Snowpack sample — Loveland Pass, Silver Plume, Colorado, USA (2/11/26, 12:00 PM MST)
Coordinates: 39.663, -105.886
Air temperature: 35 °F
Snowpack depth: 82 cm
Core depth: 20 cm
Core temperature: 17.6 °F
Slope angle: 13°, slope face: 12°
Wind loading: high
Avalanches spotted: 1
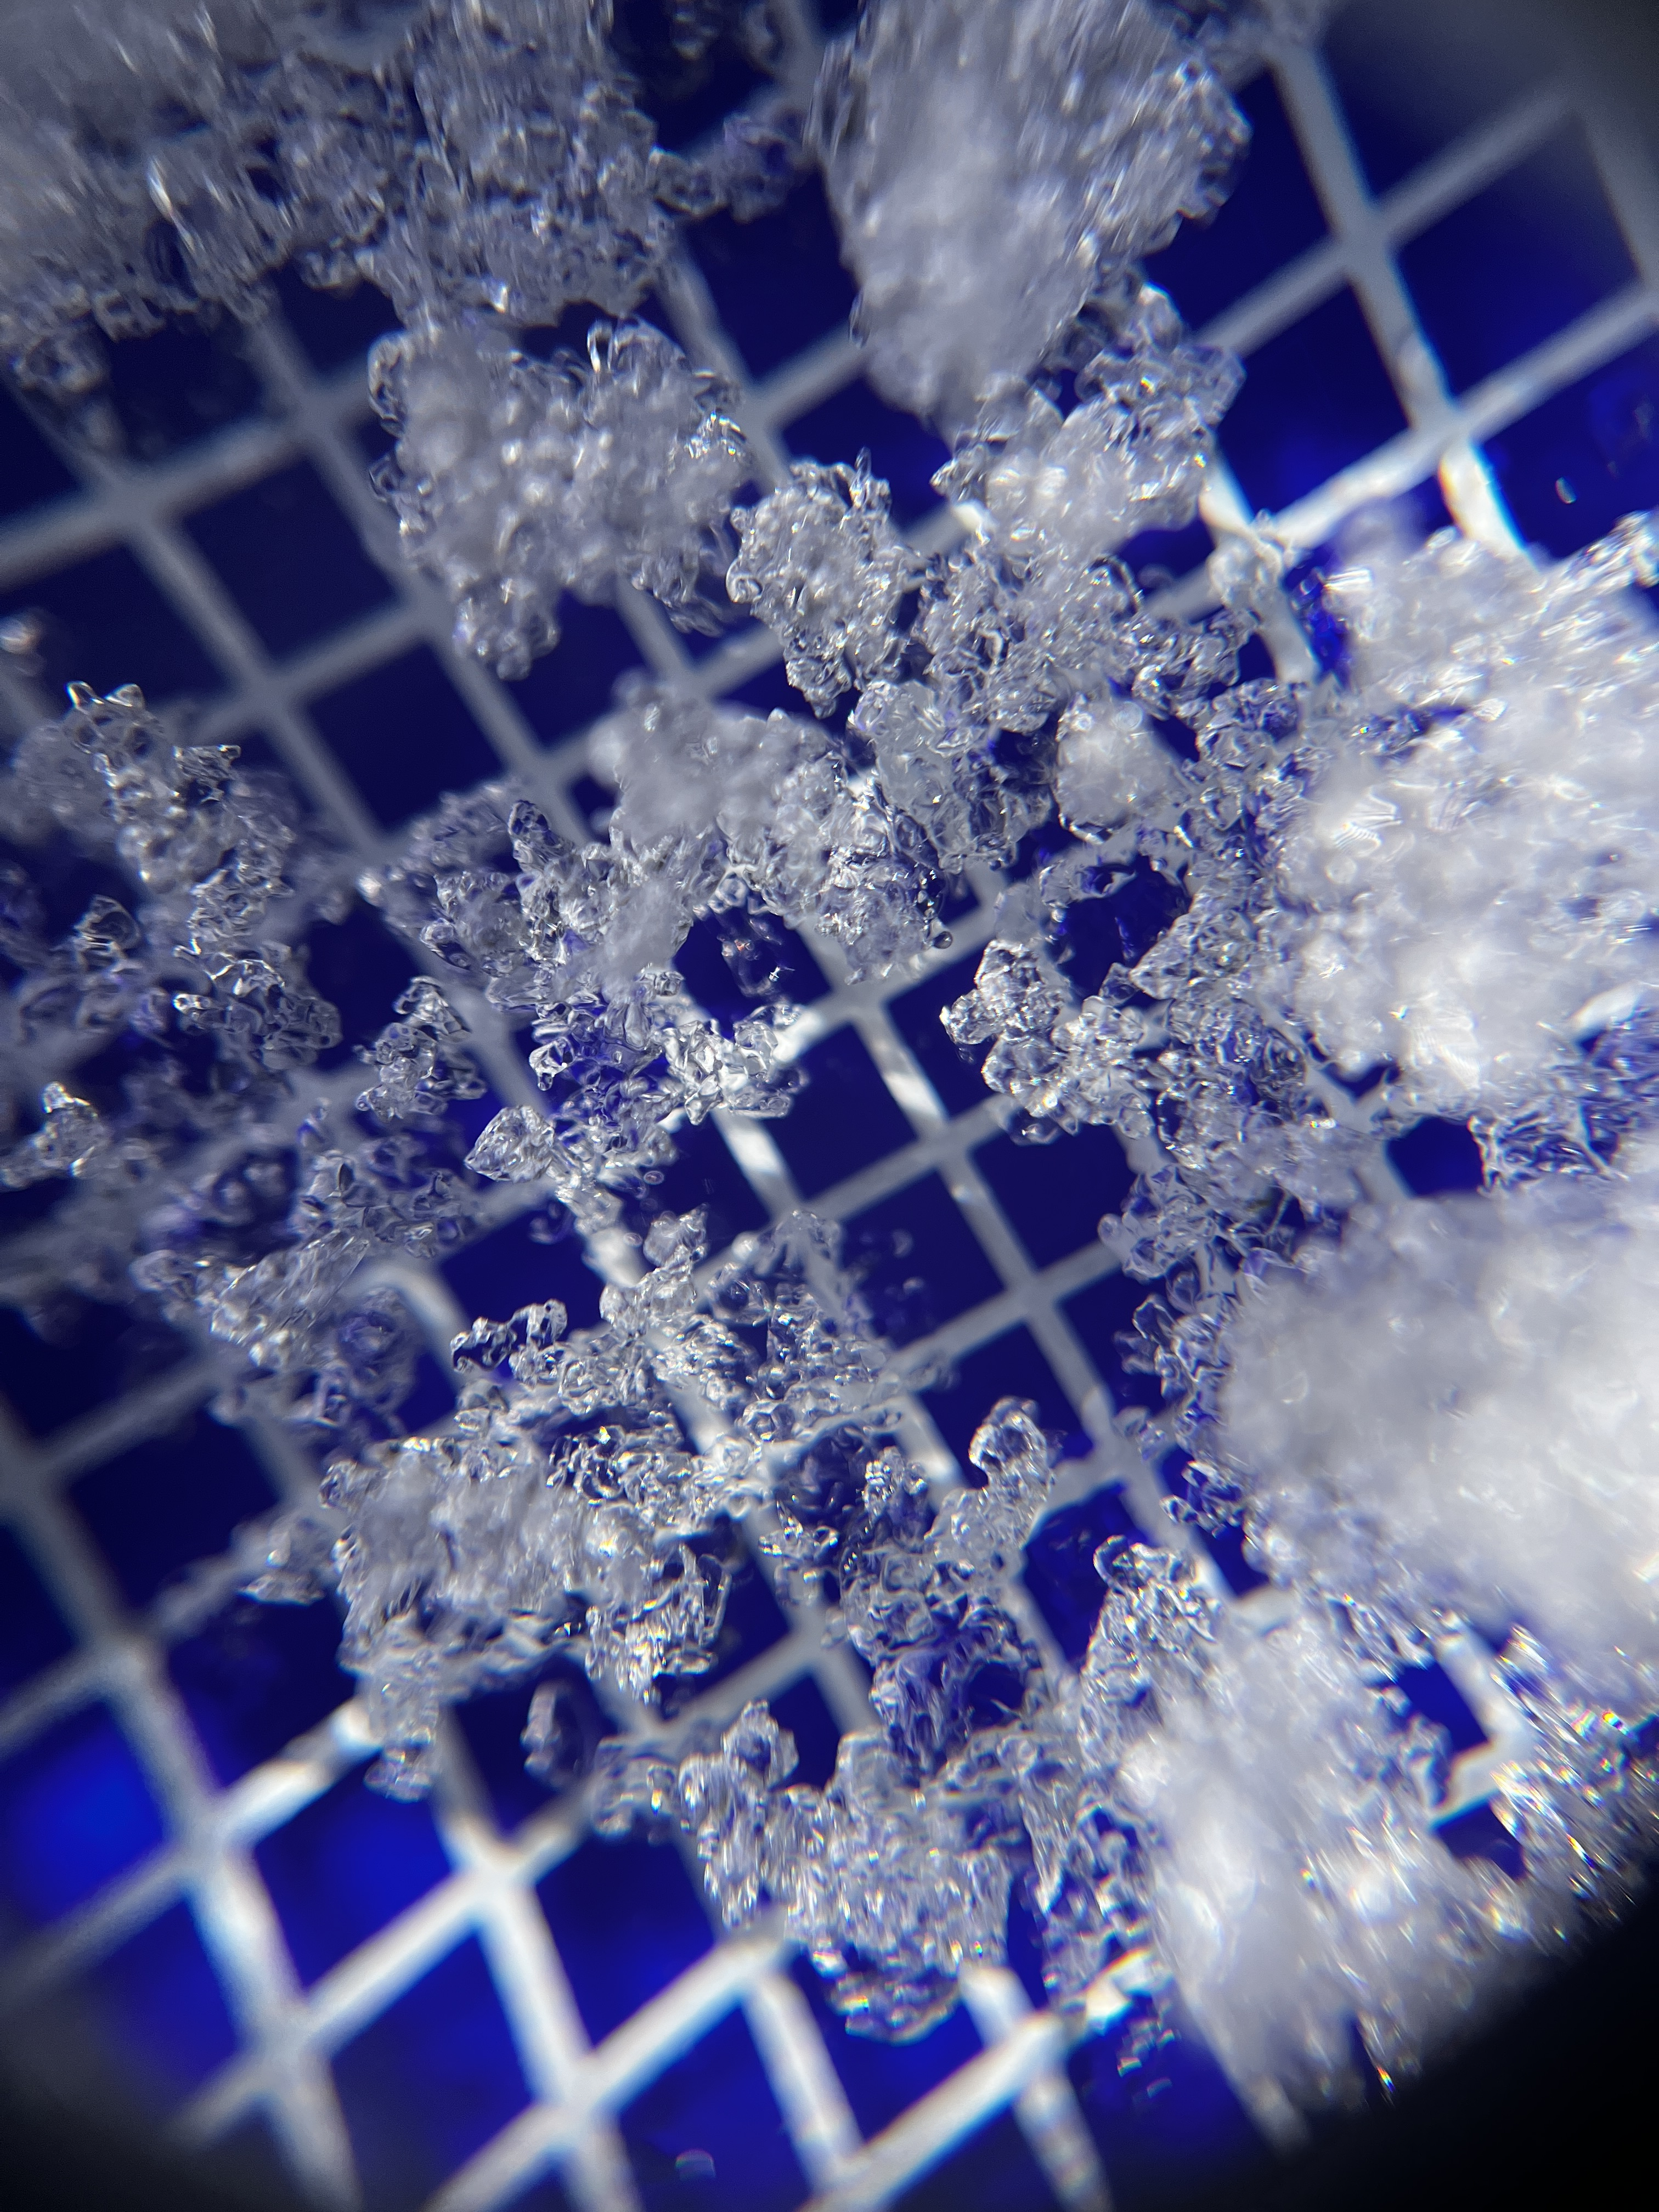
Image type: magnified_profile
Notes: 1 small avalanche spotted on the north side of the bowl, lots of wind loading